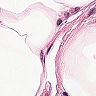
Metastatic tissue present: no